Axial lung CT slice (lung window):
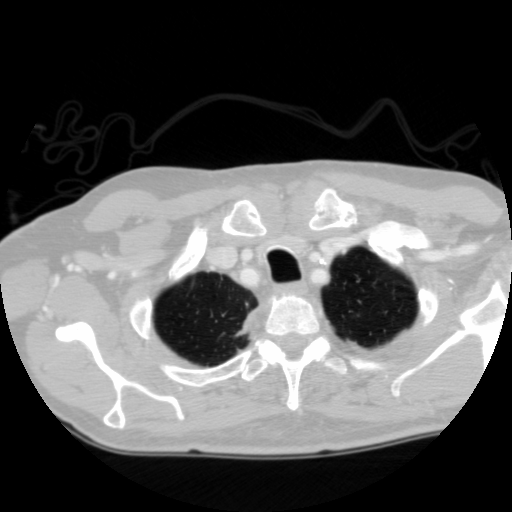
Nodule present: yes
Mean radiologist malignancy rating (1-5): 1